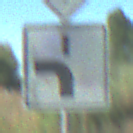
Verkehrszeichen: VerlaufVorfahrtsstrasse5
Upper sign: Vorfahrtsstrasse
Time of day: Midday
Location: Outdoor (Special)
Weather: PartlyCloudy
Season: NotSpecified
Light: Natural